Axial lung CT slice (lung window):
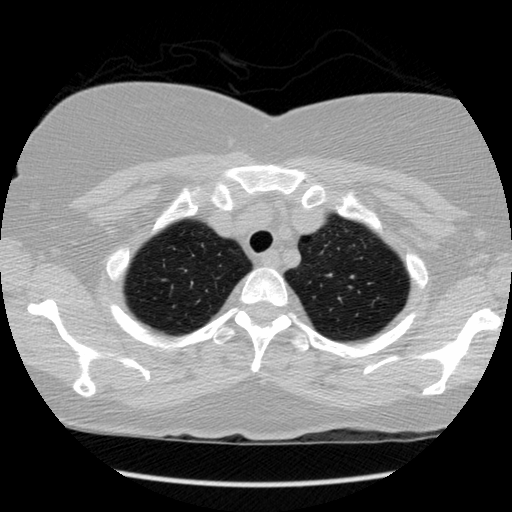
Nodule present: no